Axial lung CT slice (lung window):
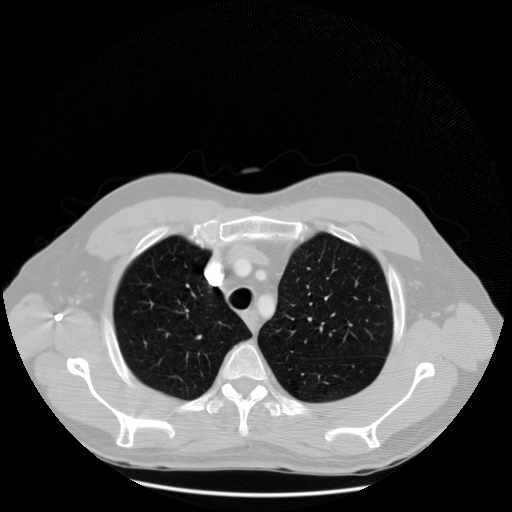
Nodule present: no